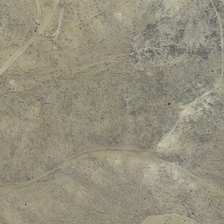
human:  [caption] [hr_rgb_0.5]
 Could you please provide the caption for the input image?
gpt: several wild roads are in a piece of yellow bareland .

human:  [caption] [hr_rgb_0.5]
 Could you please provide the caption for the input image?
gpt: several wild roads are in a piece of yellow bareland .

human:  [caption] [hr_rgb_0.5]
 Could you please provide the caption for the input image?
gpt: several wild roads are in a piece of yellow bareland .

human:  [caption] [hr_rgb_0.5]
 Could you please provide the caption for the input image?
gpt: several wild roads are in a piece of yellow bareland .

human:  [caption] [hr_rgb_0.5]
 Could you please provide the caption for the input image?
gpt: several wild roads are in a piece of yellow bareland .